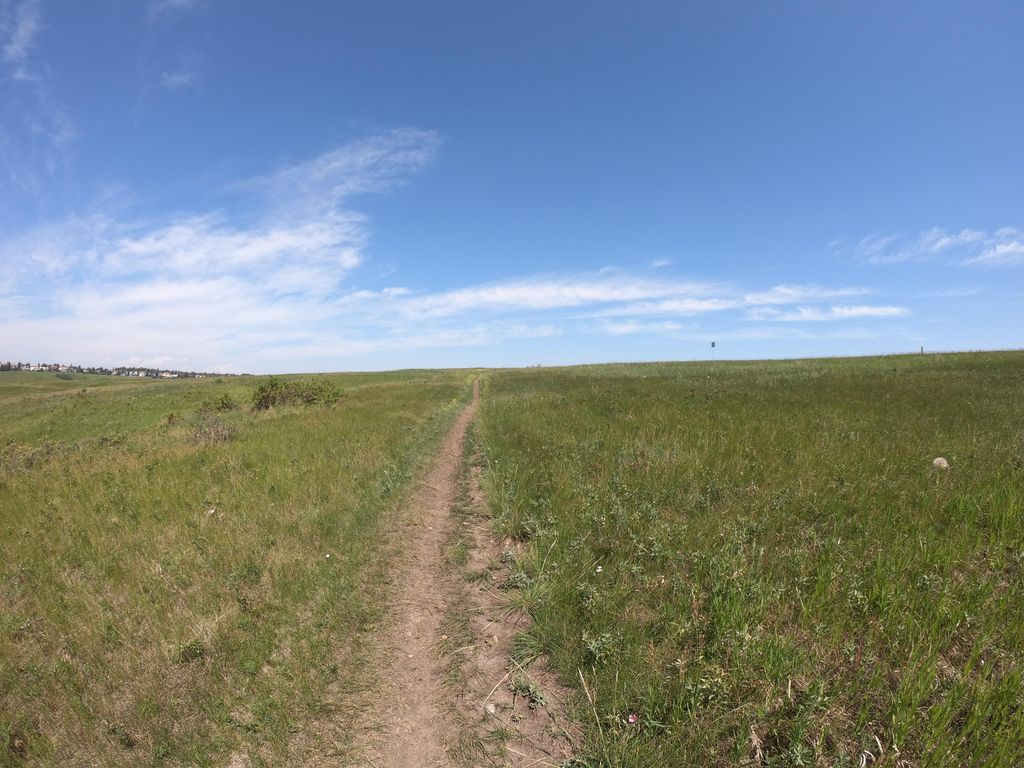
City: calgary